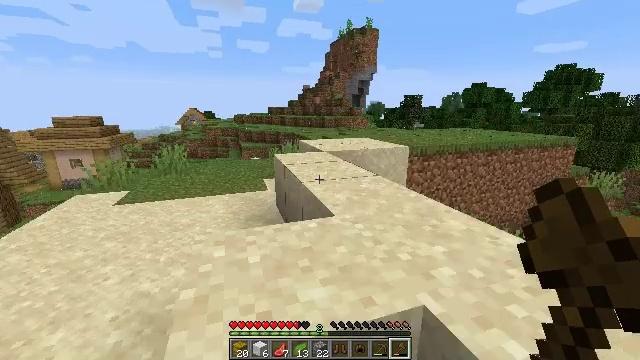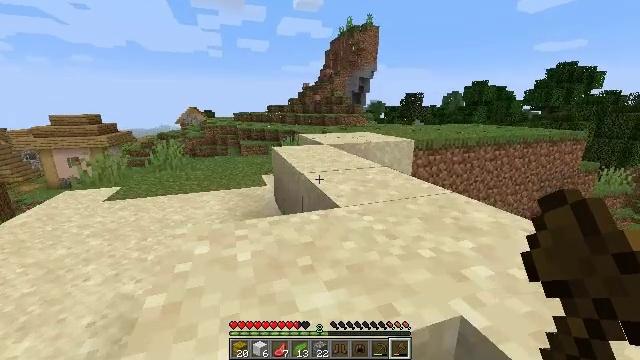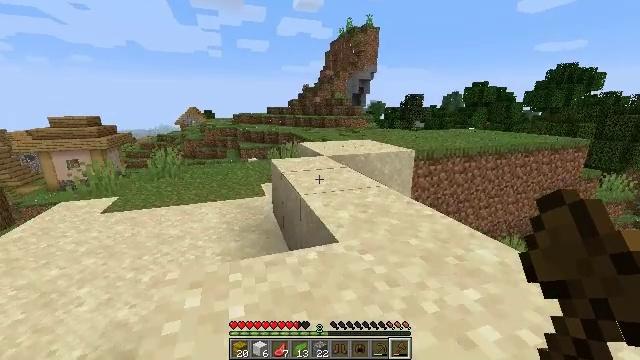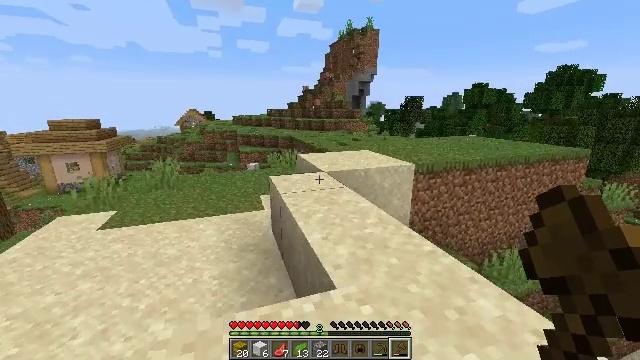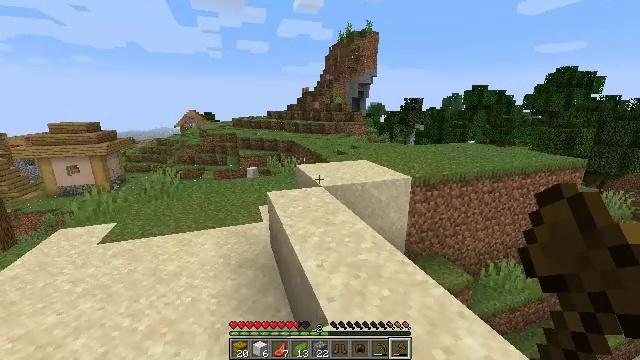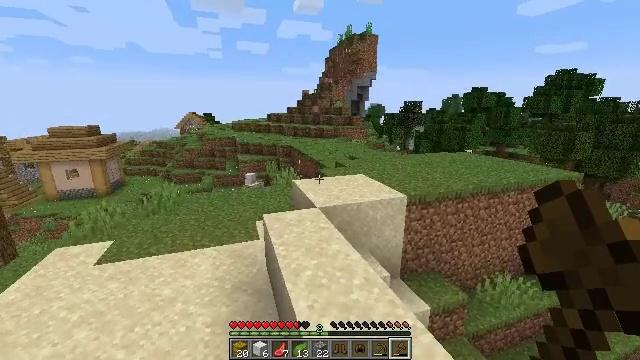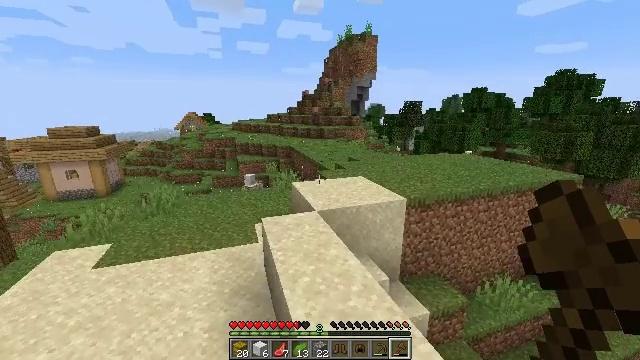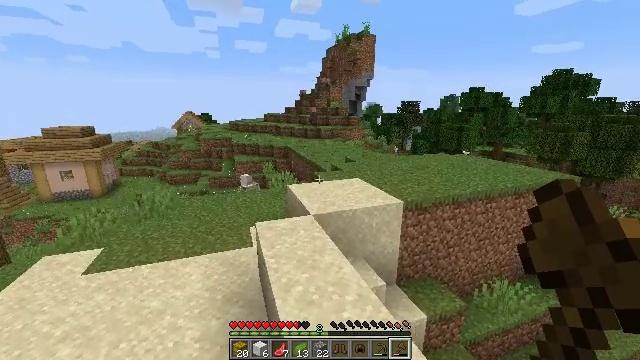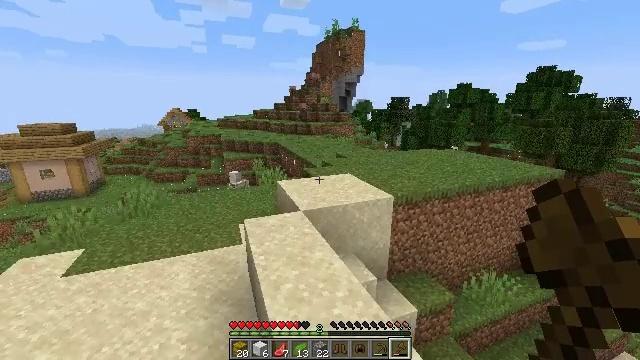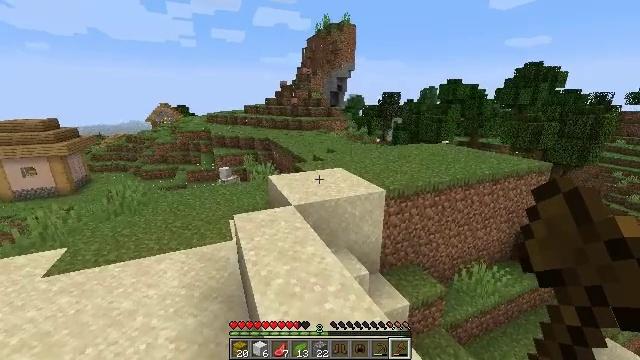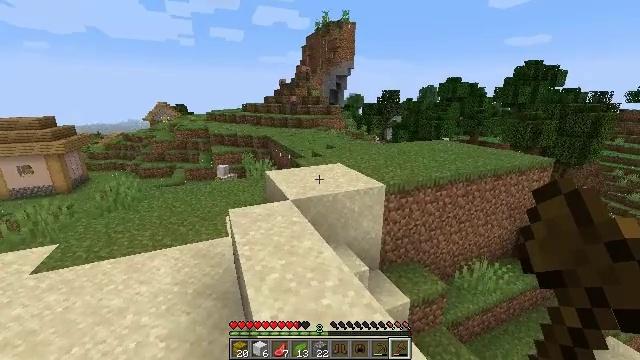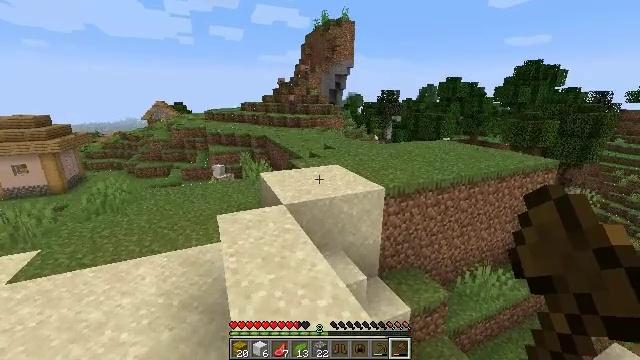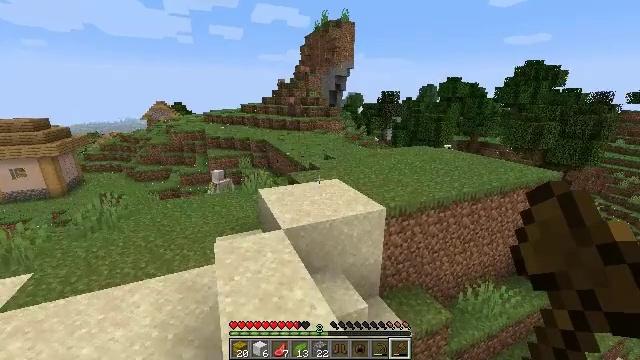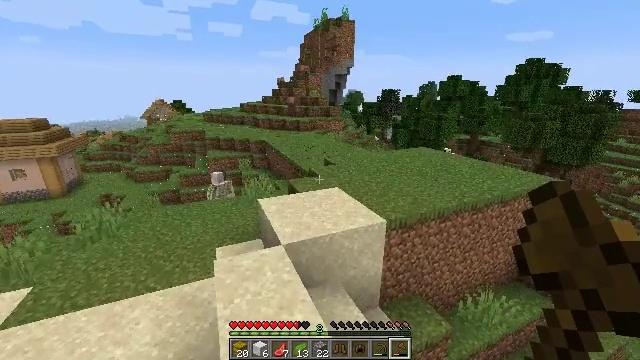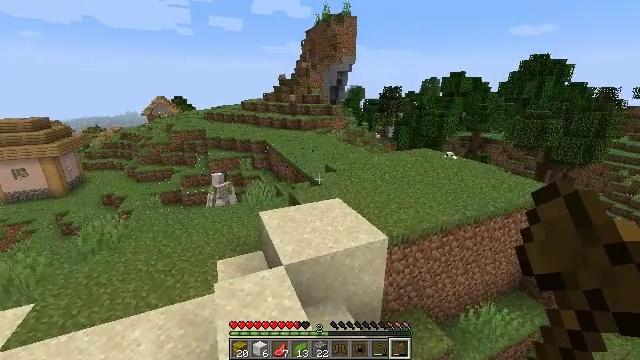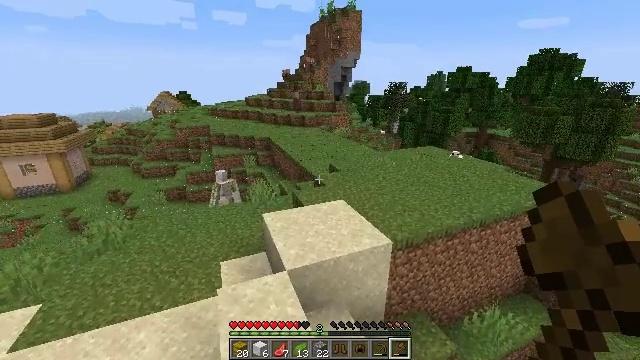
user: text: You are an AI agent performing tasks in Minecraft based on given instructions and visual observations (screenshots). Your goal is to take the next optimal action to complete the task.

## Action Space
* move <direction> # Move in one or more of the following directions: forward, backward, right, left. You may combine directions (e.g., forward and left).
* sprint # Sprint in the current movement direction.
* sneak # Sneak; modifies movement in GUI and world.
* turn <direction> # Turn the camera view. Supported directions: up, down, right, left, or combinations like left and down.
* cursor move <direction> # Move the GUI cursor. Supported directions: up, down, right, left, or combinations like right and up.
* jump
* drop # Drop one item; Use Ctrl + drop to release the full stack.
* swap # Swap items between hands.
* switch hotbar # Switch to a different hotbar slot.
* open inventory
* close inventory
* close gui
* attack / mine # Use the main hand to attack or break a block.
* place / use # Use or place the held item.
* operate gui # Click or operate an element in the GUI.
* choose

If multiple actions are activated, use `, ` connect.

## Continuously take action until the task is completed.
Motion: motion action
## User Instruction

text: Mine the oxeye daisy flower.
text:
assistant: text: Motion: move forward, sprint, jump
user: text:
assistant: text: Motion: move forward, sprint, jump
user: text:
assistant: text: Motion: move forward, sprint, jump
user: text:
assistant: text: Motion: move forward, jump
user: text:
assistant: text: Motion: move forward, jump
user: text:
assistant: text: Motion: move forward, jump
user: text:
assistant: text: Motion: move forward, jump
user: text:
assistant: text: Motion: move forward, turn right, jump
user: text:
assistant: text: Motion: move forward, turn right, jump
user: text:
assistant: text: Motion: move forward, sprint, jump
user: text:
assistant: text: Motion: move forward, sprint, jump
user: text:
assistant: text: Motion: move forward, sprint, jump
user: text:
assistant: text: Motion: move forward, jump
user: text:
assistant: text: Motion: move forward, turn down, jump
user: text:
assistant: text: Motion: move forward, turn down, jump
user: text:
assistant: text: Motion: move forward, jump
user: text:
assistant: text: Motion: move forward, jump
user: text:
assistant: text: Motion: move forward, jump
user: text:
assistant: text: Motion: move forward, jump
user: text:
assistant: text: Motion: move forward, jump
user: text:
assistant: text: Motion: move forward, jump
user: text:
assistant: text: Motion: move forward, jump
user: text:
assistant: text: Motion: move forward, sprint, jump
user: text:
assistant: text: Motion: move forward, sprint, jump
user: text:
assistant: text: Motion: move forward, sprint, jump
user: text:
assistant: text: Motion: move forward, sprint, jump
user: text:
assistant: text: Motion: move forward, jump
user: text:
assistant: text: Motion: move forward, jump
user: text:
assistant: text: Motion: move forward, jump
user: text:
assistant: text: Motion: move forward, jump